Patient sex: M
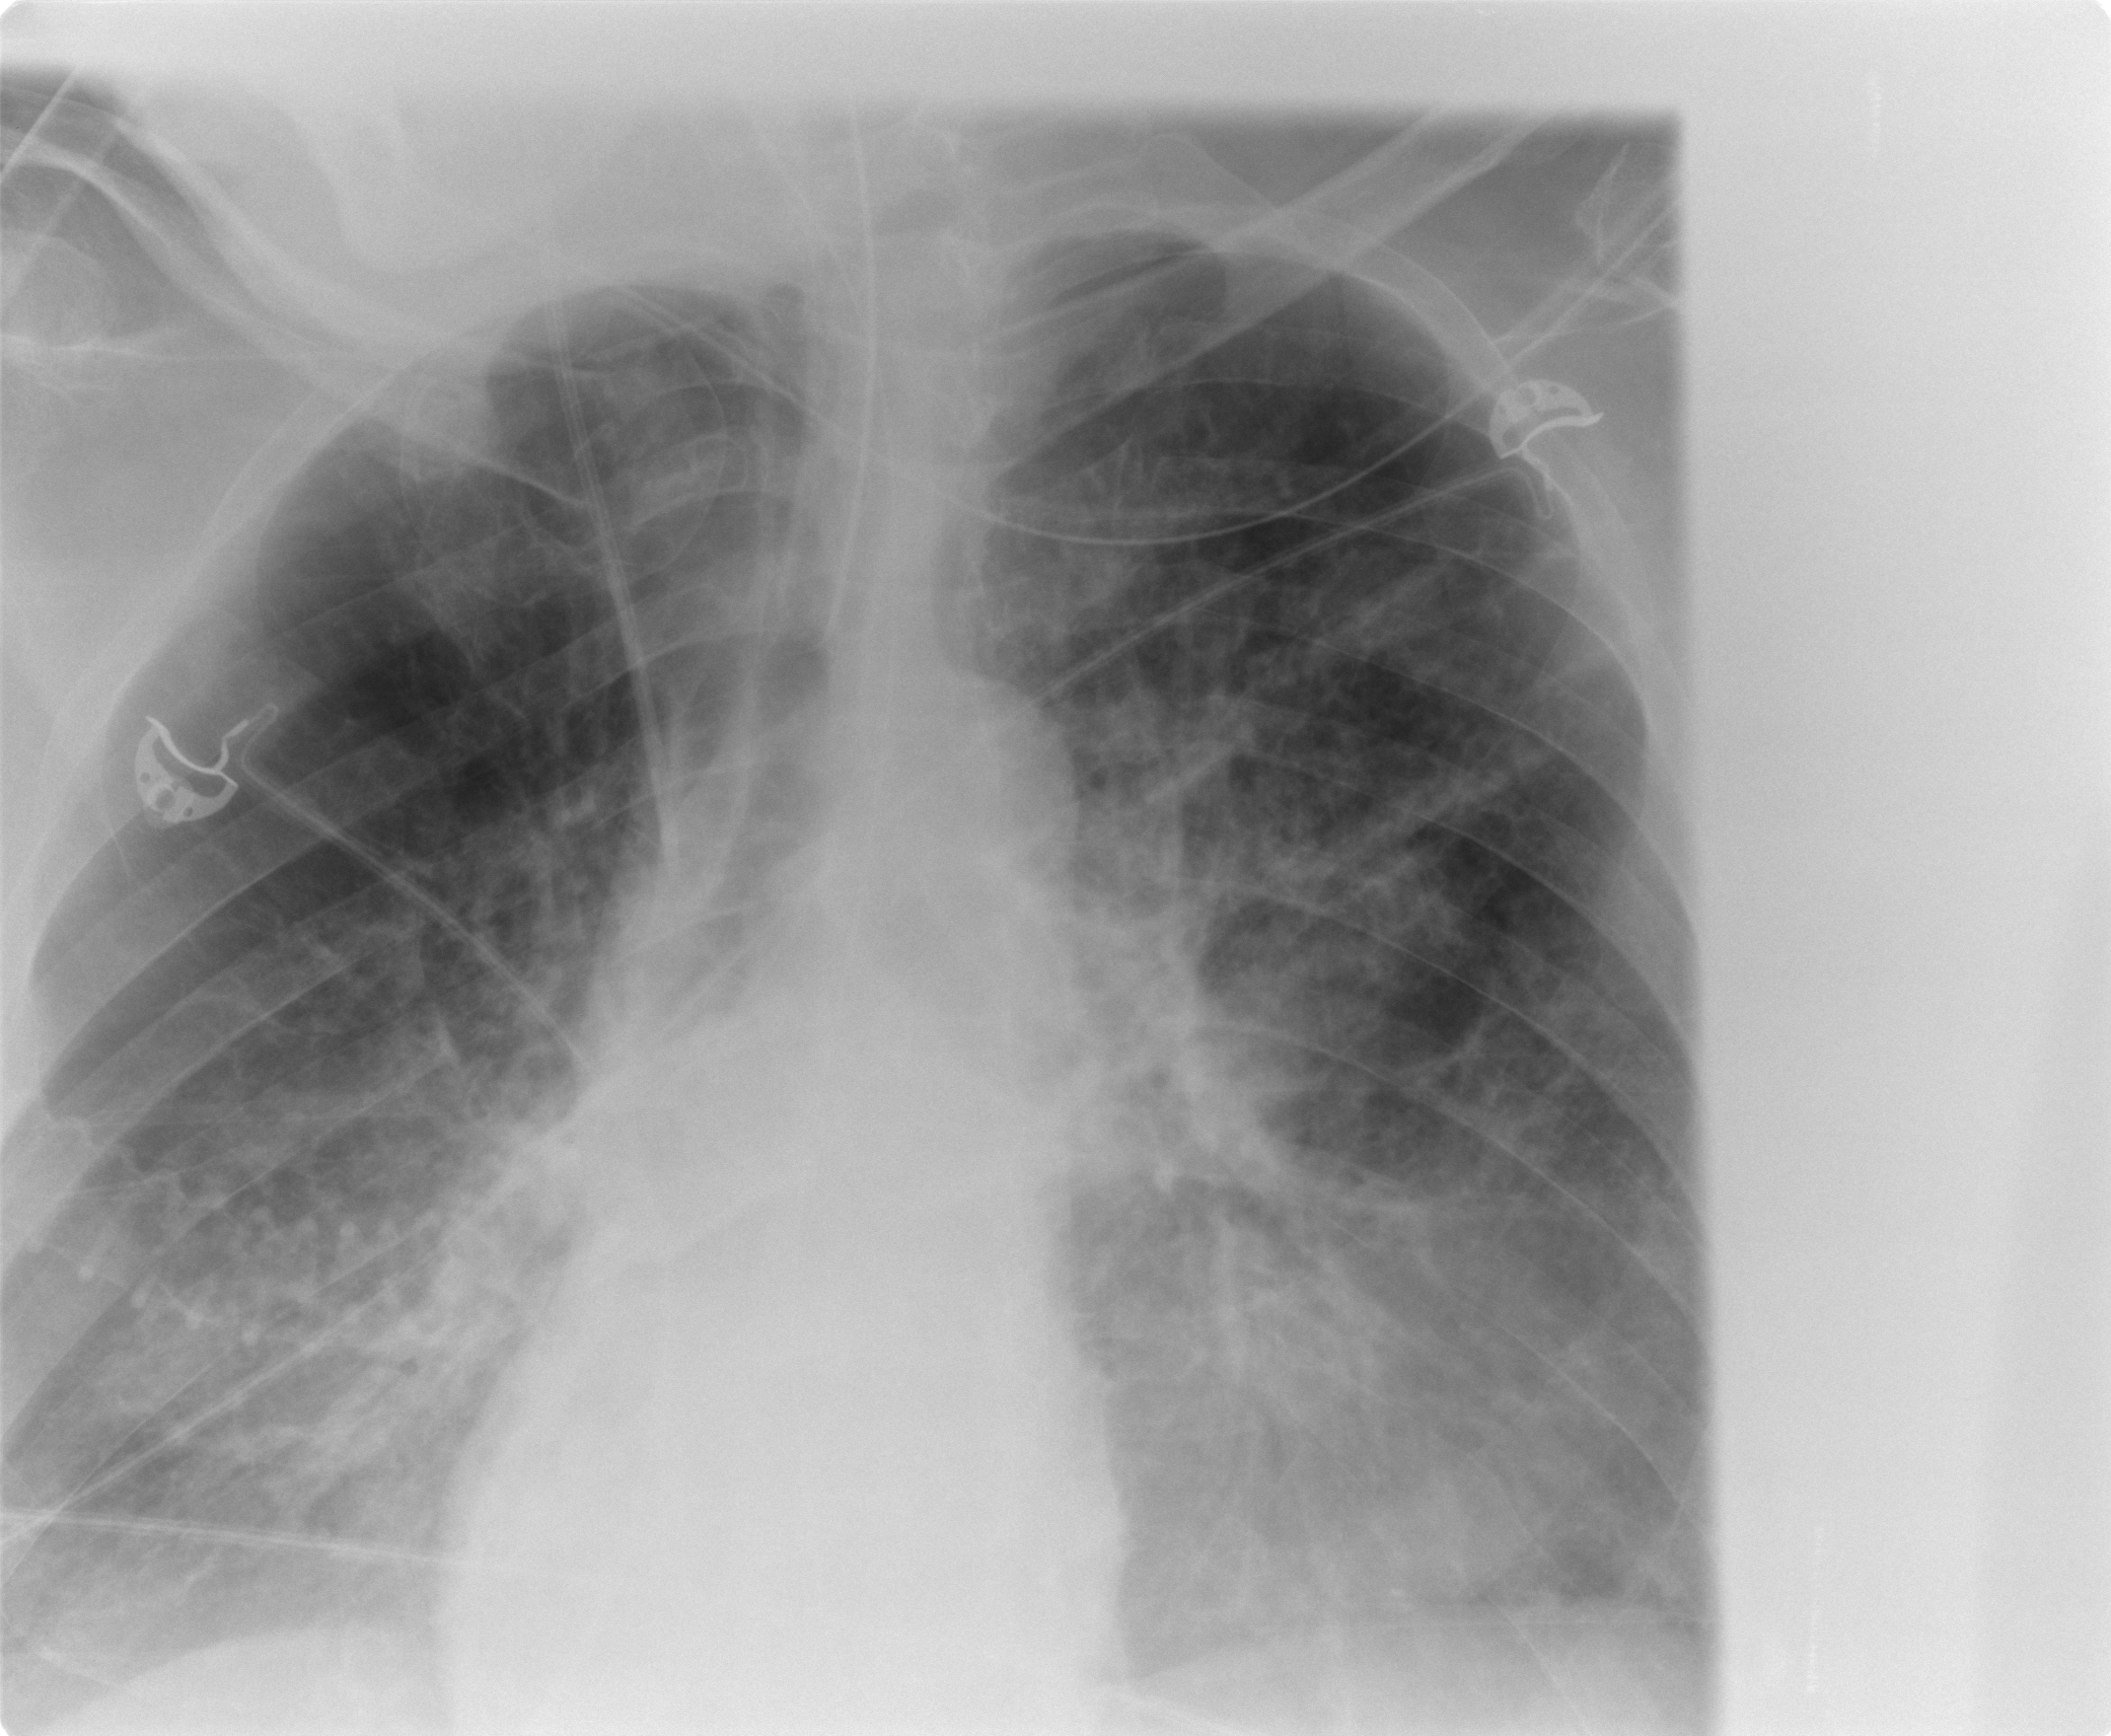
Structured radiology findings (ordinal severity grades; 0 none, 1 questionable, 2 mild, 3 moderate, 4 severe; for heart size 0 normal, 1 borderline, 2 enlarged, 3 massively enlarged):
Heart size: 0
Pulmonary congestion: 3
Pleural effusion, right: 2
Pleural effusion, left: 0
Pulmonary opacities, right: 0
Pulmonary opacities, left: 2
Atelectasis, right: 0
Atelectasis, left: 2